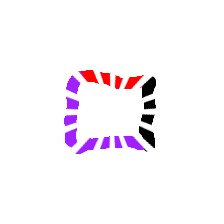
Shape: square